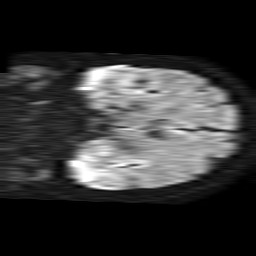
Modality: TRACE
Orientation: coronal
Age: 53
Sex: female
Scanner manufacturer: philips
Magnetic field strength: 1.5 T
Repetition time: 4.6 s
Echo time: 0.08941 s